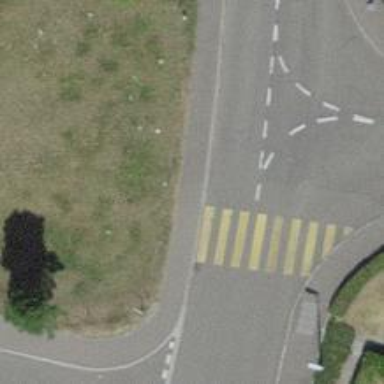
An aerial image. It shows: Uncontrolled zebra crossing with yellow markings.